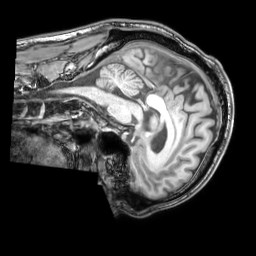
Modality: T1w
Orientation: sagittal
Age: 39
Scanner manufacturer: philips
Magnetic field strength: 3 T
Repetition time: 0.007 s
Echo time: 0.003501 s